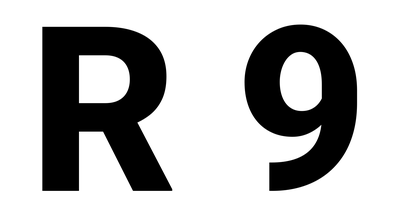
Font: Roboto_ExtraBold